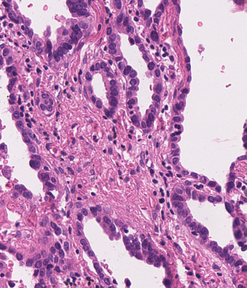
Tumor epithelial tissue: yes
Tumor-associated stroma tissue: yes
Normal tissue: no